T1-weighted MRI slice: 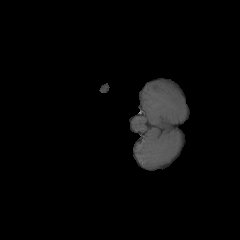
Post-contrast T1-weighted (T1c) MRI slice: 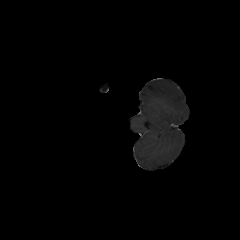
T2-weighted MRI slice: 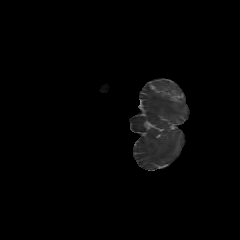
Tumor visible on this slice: no